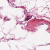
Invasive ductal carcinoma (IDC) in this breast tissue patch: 0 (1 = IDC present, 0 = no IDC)